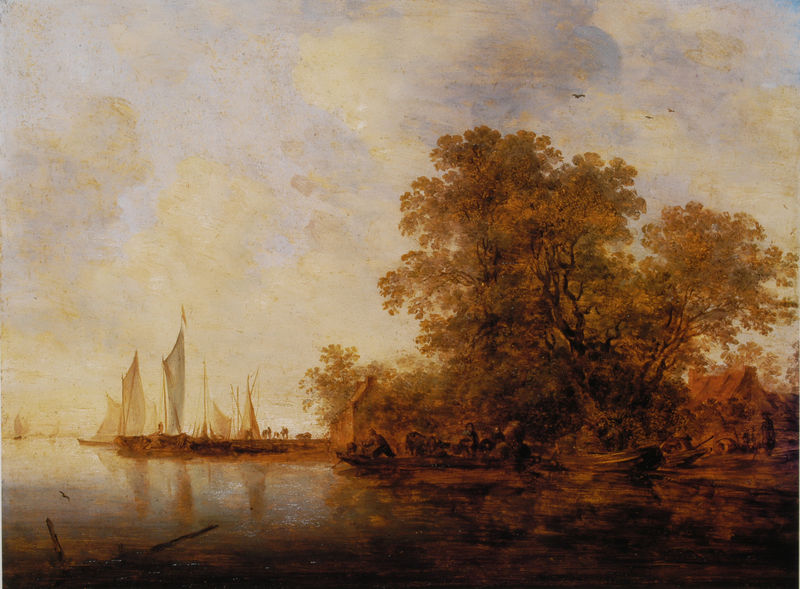
Titel: Uferlandschaft (Kopie nach Salmon van Ruisdael?)
Künstler: Johann Georg von Dillis
Institution: (Privatbesitz)
Schlagwörter: baum, blau, blätter, dunkel, gemälde, himmel, laub, mann, meer, schatten, vogel, wasser, weiß, wolken, bäume, fluss, gelb, grün, impressionismus, landschaft, menschen, ocker, see, teich, ufer, äste, abend, braun, hell, holz, licht, männer, orange, schwarz, dach, gebäude, haus, rot, wolke, beige, leute, mensch, holland, niederlande, spiegel, öl, ast, bach, baumstamm, dämmerung, ferne, horizont, häuser, natur, spiegelung, vieh, vögel, weite, zweige, busch, büsche, gewässer, hütte, sonne, land, personen, blatt, person, krone, rosa, boot, boote, kahn, paddel, ruder, schornstein, ornage, ruhig, schiff, schiffe, segel, segelboot, segelschiffe, ruhe, ort, fischer, mast, segelschiff, warm, farben, dorf, giebel, farbe, violett, herbst, hof, hafen, masten, promenade, flus, romantik, constable, tau, turner, spitz, ruderboot, rudern, stimmung, bucht, reflexion, segelboote, oberfläche, idyllisch, flora, wärme, geäst, fauna, rötlich, reflektion, eiche, spiegelungen, hol, dreieckig, anlegestelle, zelt, zelte, lager, yacht, yachten, william, floß, william turner, tiefer horizont, stimmungsvoll, holländische landschaftsmalere, spielelung